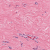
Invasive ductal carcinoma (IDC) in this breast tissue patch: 0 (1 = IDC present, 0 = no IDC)